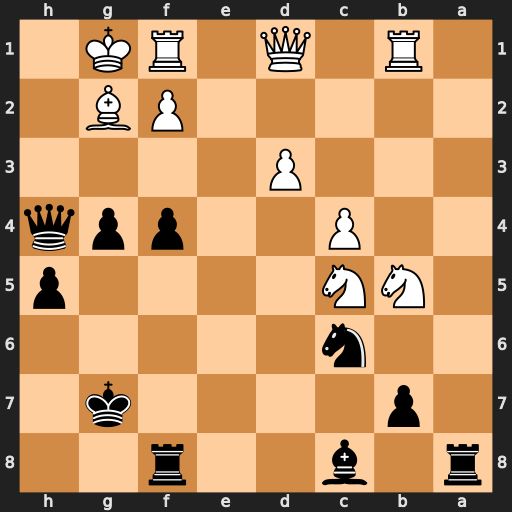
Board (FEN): r1b2r2/1p4k1/2n5/1NN4p/2P2ppq/3P4/5PB1/1R1Q1RK1
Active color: b
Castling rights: -
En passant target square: -
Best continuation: Ra2 Ne6+ Bxe6